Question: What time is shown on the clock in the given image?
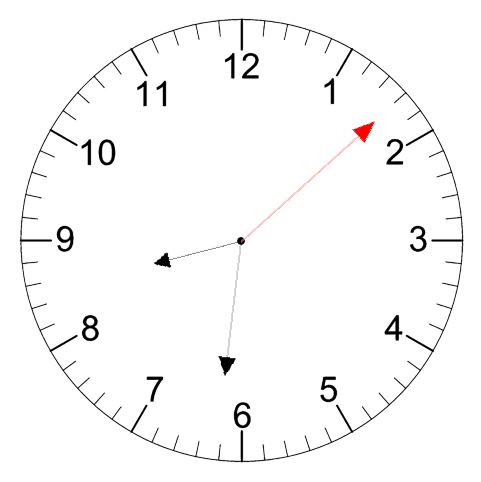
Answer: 08:31:08